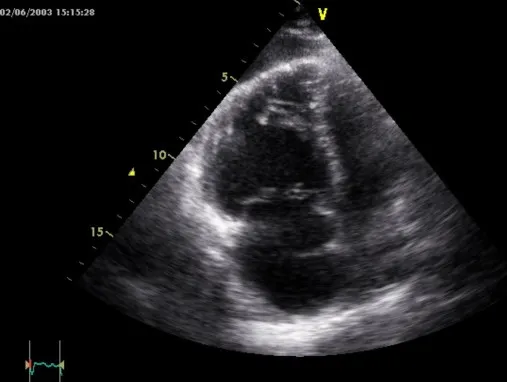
Right ventricular hypertrophy and dilatation at initial investigation with transthoracic echocardiography.
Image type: radiology (ultrasound)